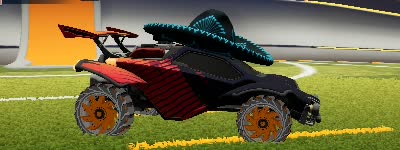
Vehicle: octane